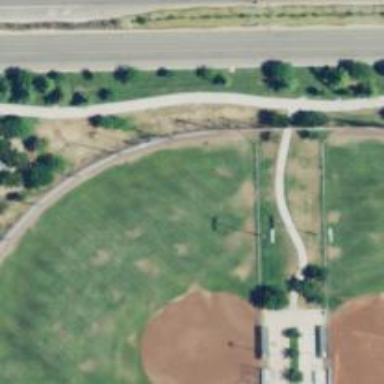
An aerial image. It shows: Baseball pitch for leisure land.